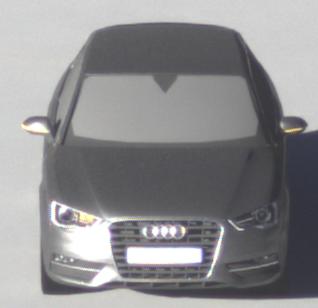
Make: Audi
Model: A3 1.2 TFSI
Detailed model: A3 (8V)
Model produced from: 2013/02
Model produced until: 2014/05
Doors: 3
Color: gray
Road condition: dry road
Daytime: sunrise or sunset
Contrast: high contrast